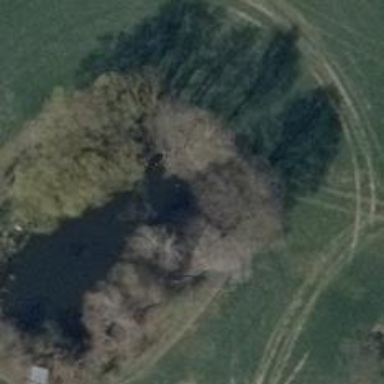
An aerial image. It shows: Deciduous broadleaved tree.